Question: I have been trying to include multiple navigation properties of previously included navigation property, but I have not found correct syntax for it yet.
Entity relations are shown in the picture below:

Now, I want to load all the Cities, then all the Departments, then all the Employees and when I come to the Employee table I want to load Employee navigation properties: Projects (a collection of Project) as well as navigation properties Title and Country.
My code syntax is:
'''
var model = dbContext.Cities.Include(c => c.Departments.Select(e => e.Employees.Select(p => p.Projects))).ToList();
'''
In the code above the only Employee navigation property that is included is Projects (a list of Project, due to relation one to many). But how to include two other Employee navigation properties Title and Country?
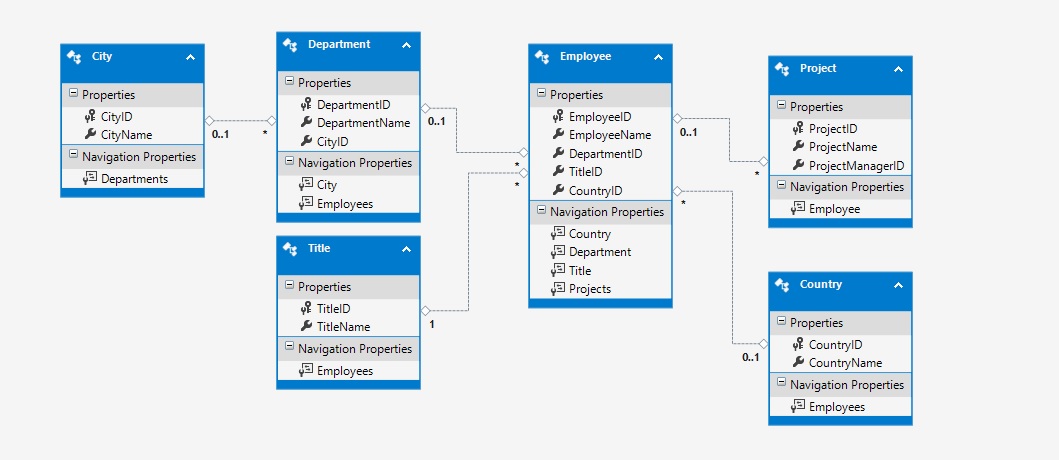
Answer: You would need to more or less repeat your Include for each navigation property which you want loaded:
'''
var model = dbContext.Cities
.Include(c => c.Departments) /* loads Departments */
.Include(c => c.Departments.Select(e => e.Employees)) /* loads Employees */
.Include(c => c.Departments.Select(e => e.Employees.Select(t => t.Title))) /* loads Title */
.Include(c => c.Departments.Select(e => e.Employees.Select(t => t.Country))) /* loads Country */
.Include(c => c.Departments.Select(e => e.Employees.Select(p => p.Projects))) /* loads Projects */
.ToList();
'''
The syntax is a bit simpler in EF Core, using '.ThenInclude', but I'm not aware of a simpler way to do this in .NET Framework.
Including, just so you've seen it, but won't work for EF6:
'''
var model = dbContext.Cities
.Include(c => c.Departments)
.ThenInclude(c => c.Employees)
.ThenInclude(c => c.Title)
.Include(c => c.Departments)
.ThenInclude(c => c.Employees)
.ThenInclude(c => c.Country)
.Include(c => c.Departments)
.ThenInclude(c => c.Employees)
.ThenInclude(c => c.Projects)
.ToList();
'''